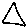
Label: triangle